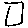
Label: square